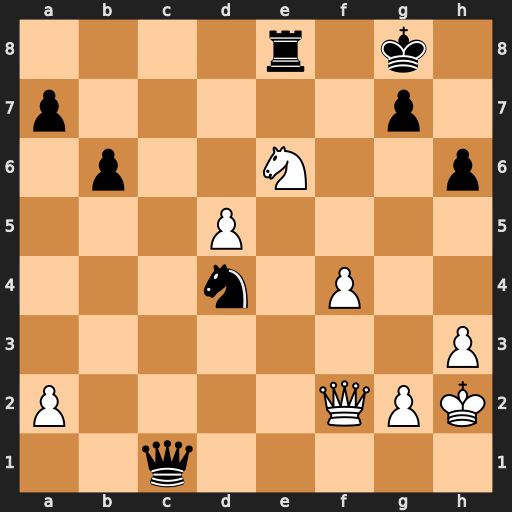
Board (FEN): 4r1k1/p5p1/1p2N2p/3P4/3n1P2/7P/P4QPK/2q5
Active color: w
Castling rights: -
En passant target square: -
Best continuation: Qxd4 Rxe6 dxe6